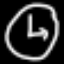
Label: clock